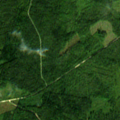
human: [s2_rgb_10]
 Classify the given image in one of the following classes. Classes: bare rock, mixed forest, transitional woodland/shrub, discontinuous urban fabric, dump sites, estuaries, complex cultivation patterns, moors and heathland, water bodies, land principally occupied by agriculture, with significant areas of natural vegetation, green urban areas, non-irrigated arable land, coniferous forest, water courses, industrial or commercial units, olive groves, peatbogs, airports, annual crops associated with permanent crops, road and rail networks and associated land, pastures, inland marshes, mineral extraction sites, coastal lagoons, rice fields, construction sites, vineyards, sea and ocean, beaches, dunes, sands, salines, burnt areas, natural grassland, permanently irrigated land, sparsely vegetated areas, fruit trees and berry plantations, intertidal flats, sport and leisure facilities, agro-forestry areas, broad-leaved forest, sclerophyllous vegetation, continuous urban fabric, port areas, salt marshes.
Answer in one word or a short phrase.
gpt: coniferous forest, mixed forest, transitional woodland/shrub